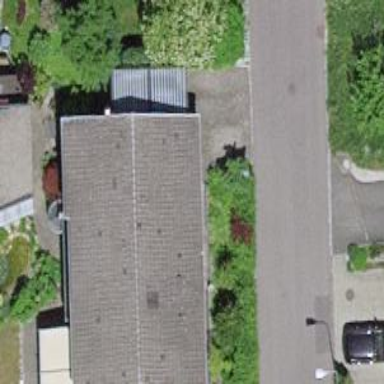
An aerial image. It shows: Simple and straightforward house.